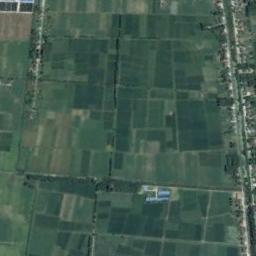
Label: rectangular_farmland